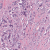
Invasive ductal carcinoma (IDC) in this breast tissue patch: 1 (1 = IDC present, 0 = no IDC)